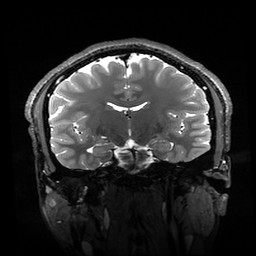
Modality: T2w
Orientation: coronal